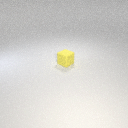
small yellow rubber cube